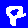
Digit: 8